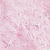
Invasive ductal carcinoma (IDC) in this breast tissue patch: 0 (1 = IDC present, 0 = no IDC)